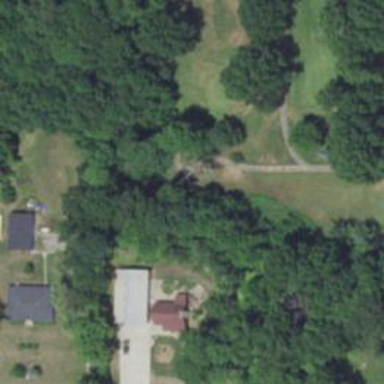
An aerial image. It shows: Service road designated as golf cart path.